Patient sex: F
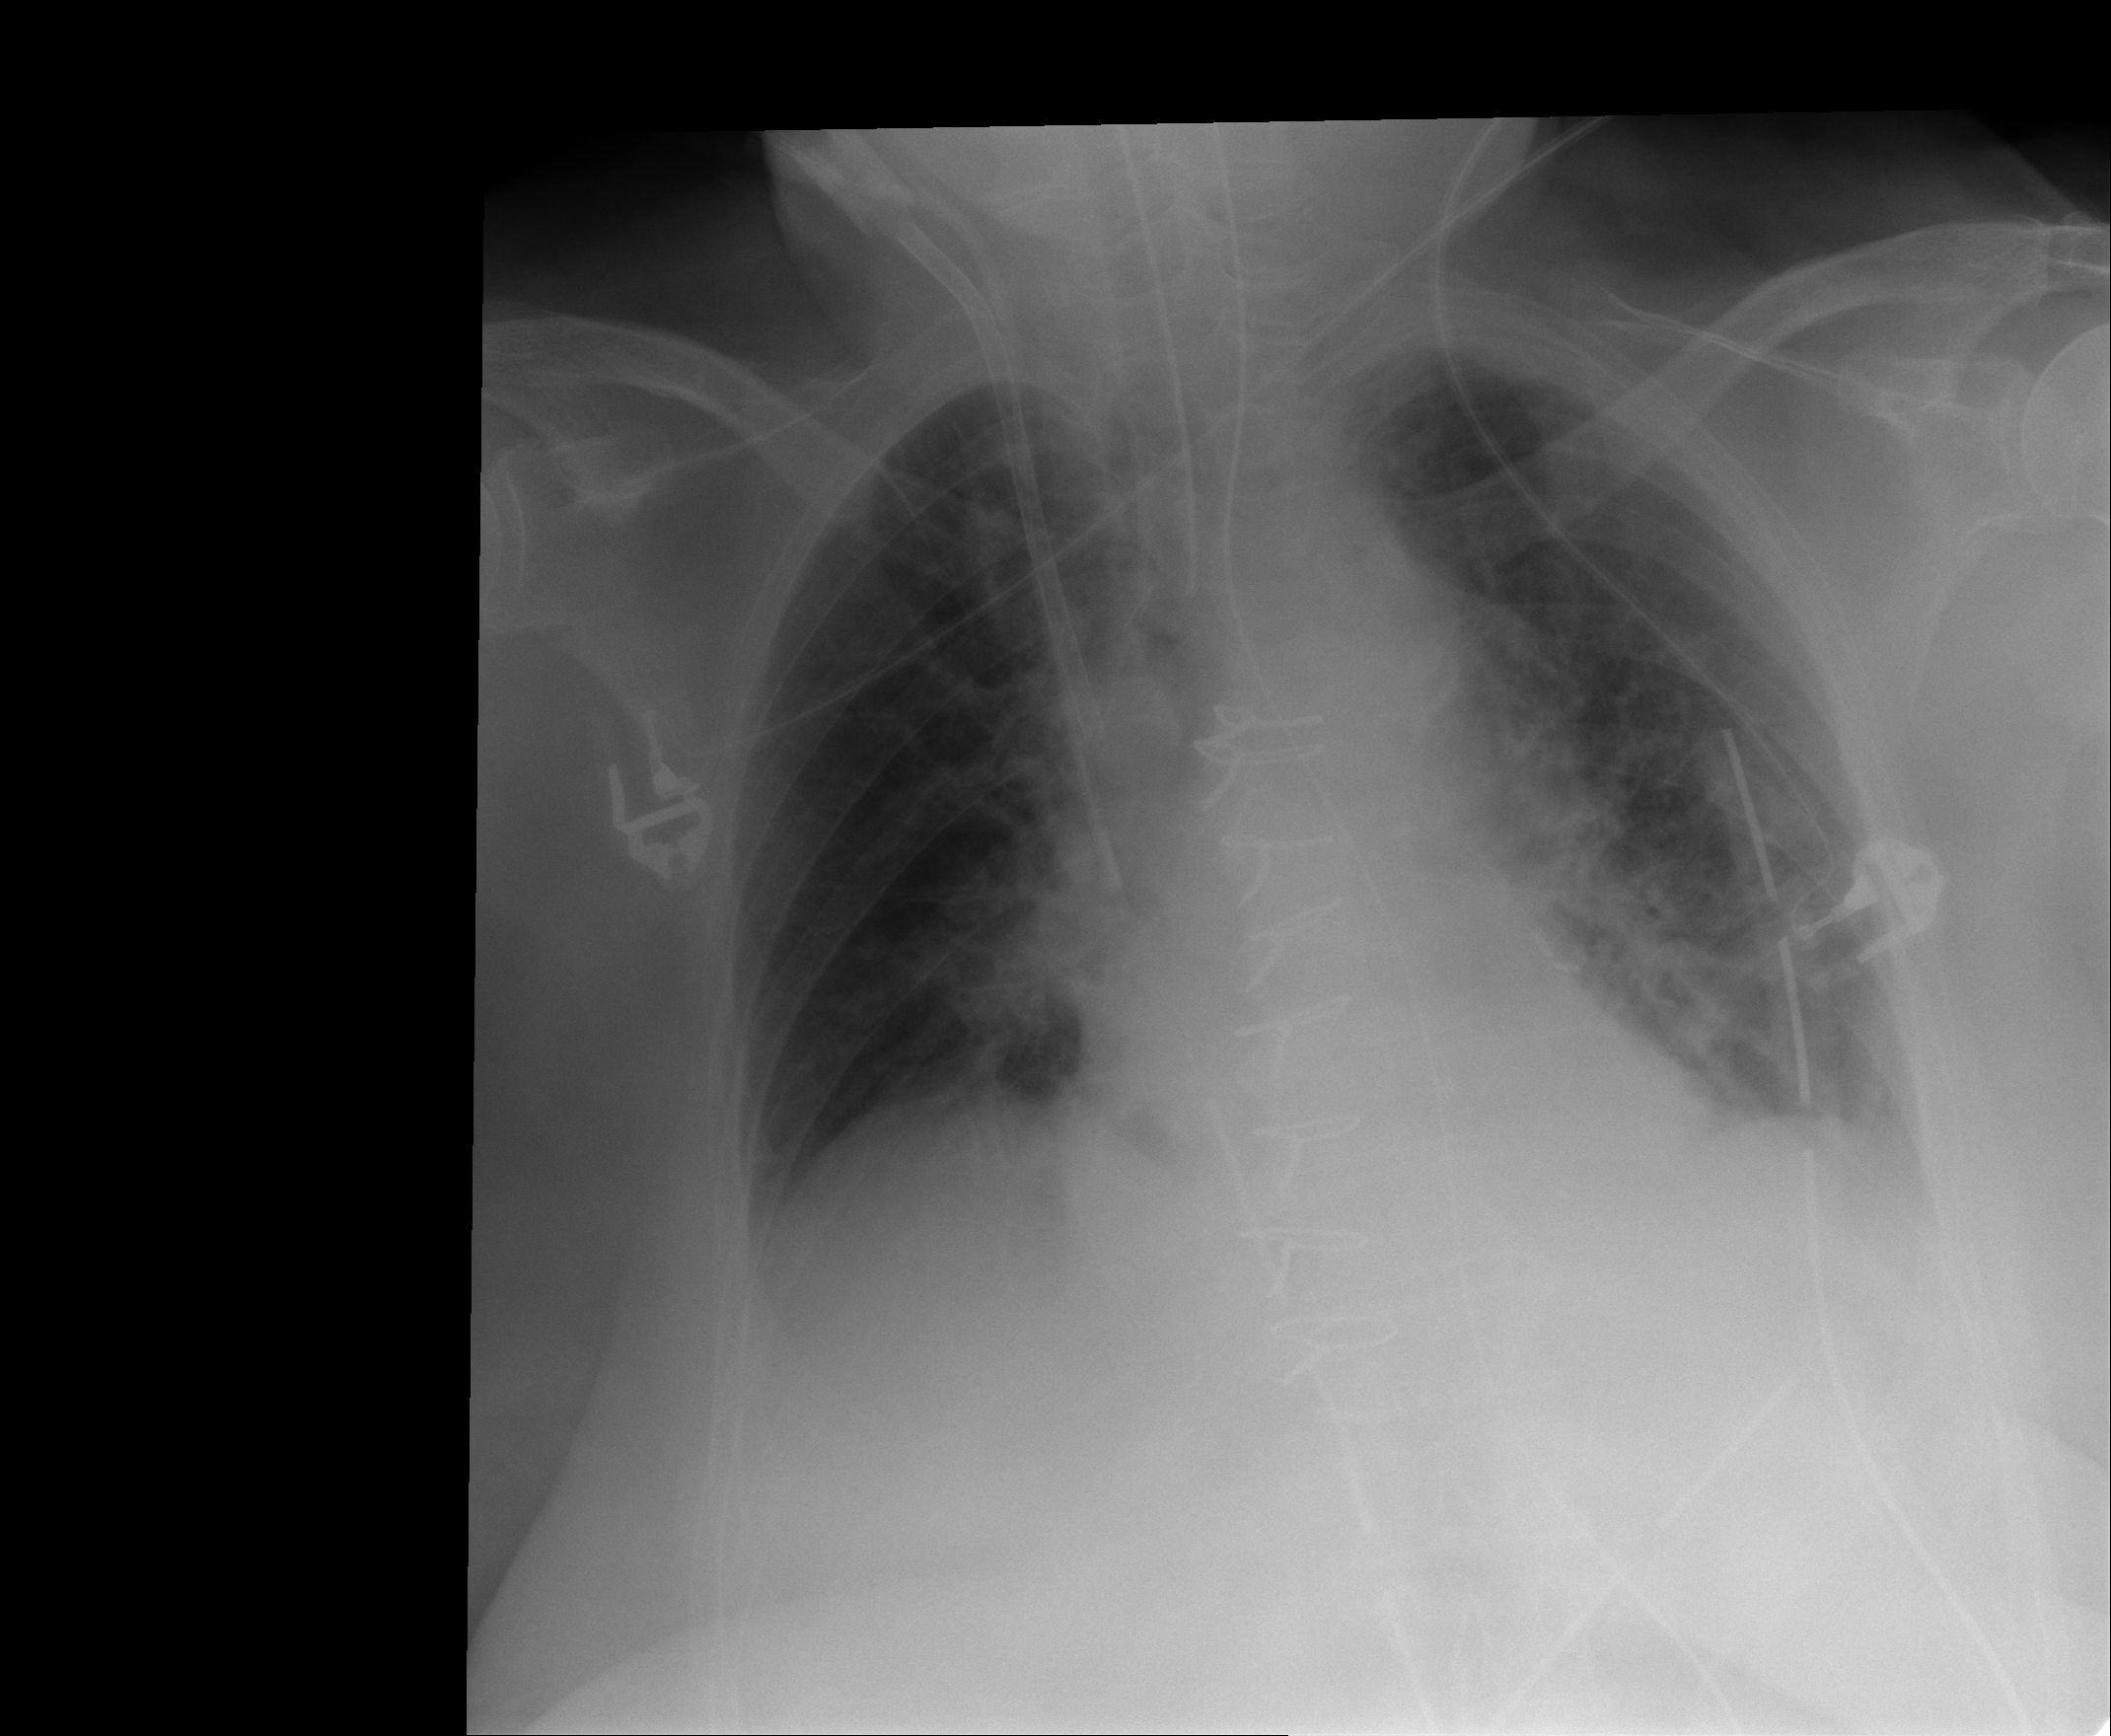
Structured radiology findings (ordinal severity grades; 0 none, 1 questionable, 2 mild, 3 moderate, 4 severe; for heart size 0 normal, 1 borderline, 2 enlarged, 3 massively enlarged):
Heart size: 1
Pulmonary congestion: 2
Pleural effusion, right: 2
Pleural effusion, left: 2
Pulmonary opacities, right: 0
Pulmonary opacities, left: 0
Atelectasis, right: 2
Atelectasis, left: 2